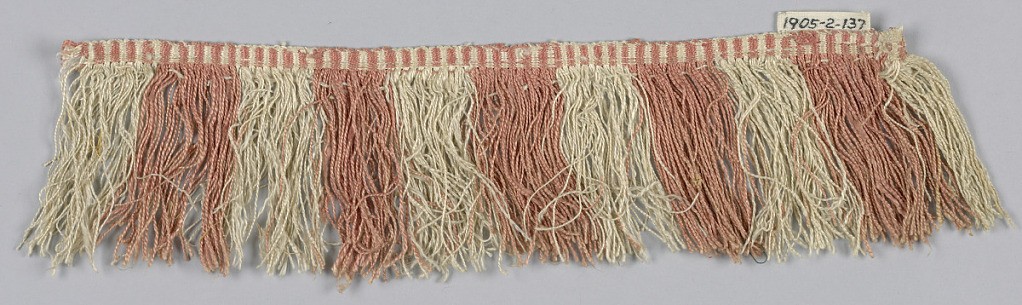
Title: Fringe
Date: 18th century
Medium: silk Technique: woven
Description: Pink and white fringe with a plain-woven heading. Pink and white skirt threads are arranged to form stripes.